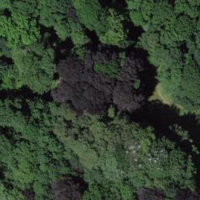
EUNIS habitat code: 53
Species observed at this site:
Certhia brachydactyla
Allium ursinum
Fagus sylvatica